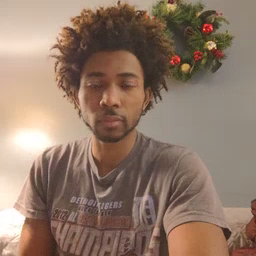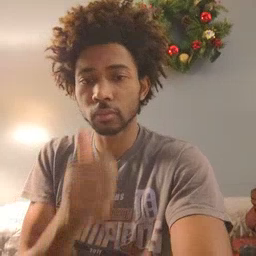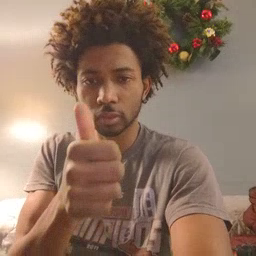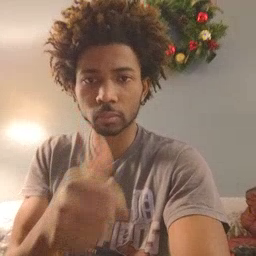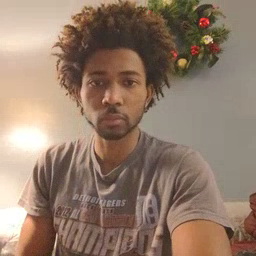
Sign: yourself